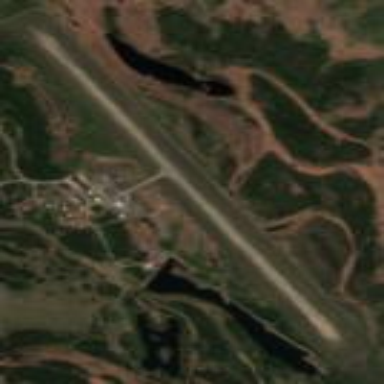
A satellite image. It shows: Public aerodrome or airport.